Question: I have a signal consisting of fast oscillating AC part and slowly varying DC part. I need to calcuate its DC part (and envelope, but that's not important now).
I could use the STFT, filter and transform it back, but it's a little inefficient cause I am not looking for a whole spectrum. Any other ideas?
I have read the articles on MathWorks and my maths is good enough to design something general and complicated, but I am looking for . Thanks in advance!
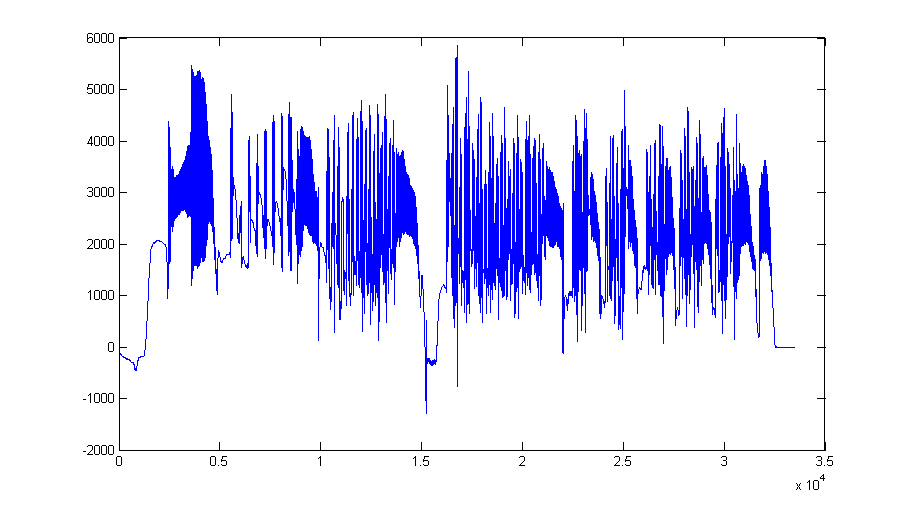
Answer: DC isolation is basically low-pass filtering. You want to remove all the high-frequency components, while preserving the low. There are tons of approaches to this problem, but it looks like you're looking for something quick and simple.
One of the simplest forms of low-pass filter is the moving average. It's messy in the frequency domain, but for many simple applications it is good enough, trivial to implement, and incredibly fast.
For reasons I'll get to later on, it isn't actually a very good low-pass filter when you consider the frequency domain, but it is a very good smoothing filter in the time domain, which is what it sounds like you need.
After posting this, I realized this was asked with the MATLAB tag, not just signal-processing. I've added a bit at the end showing the simplest way to do it in MATLAB.
# Moving Average Filter
-
-
-
## Algorithm
= /
= *y + ( - ) /
## Filter Frequency Response
The impulse response of the filter is a rectangular pulse the width of the filter order. This gives a straightforward frequency response:
[] = | sin() / (sin()) |

This shows how horrible the frequency response is, but for many smoothing applications it doesn't really matter. The key thing to notice is that the first zero happens at = 1/. This gives you a good idea of what order filter to use in order to smooth out components above a specific frequency, as described in the next section.
## Parameter Selection
Given a sampling rate and a cut-off frequency , the normalized cutoff frequency is simply = / . This, plus the frequency response above, gives a simple way to come up with the filter order, although tweaking it slightly by hand may improve results:
= 1/ = /
Another way to read this formula is that it is important that the filter order is smaller than the fastest DC feature that you wish to preserve. Otherwise it will be partially filtered out.
## Time-Domain Response
To illustrate the time-domain response, I'll work through some examples. I'll be using a sample rate of = 1000.
I generated a 40ms rectangular pulse with noise added to demonstrate the effect of increasing the filter order.

As you can see, increasing the filter order smooths out the noise, but it has other effects as well. Higher orders mean a longer delay, and a slower response to step changes. Once the order gets too high, the results are worhtless. The = 51 example shows what happens when the filter order is wider than the event that you want to capture.
Although those sloping edges may look bad, the moving average filter actually gives the steepest possible edges for a given amount of noise reduction that is possible for a linear filter of the same order, and due to the incredibly simple algorithm it is also the fastest linear filter to implement. Because it has only one parameter, it is also simple to tweak to find the optimal order for your application.
## Other Tweaks and Implementation Tips
The simplest way to improve the moving average filter's response in the frequency domain is to run multiple passes. After a few runs it becomes a very good approximation of a Gaussian filter due ot the central limit theorem. This slows down the step response a bit, but it also rounds it off. Higher frequencies will be attenuated further, although it also affects the roll-off in the low-frequency end. The performance hit for adding a few more passes is minimal.
If you are processing a stream of data, then you don't always have an easy way to lookup . By using a circular buffer to keep track of the last samples you end up with a simple way to look up the sample you need with only a few steps added to the algorithm - it preserves the constant-time per step regardless of filter order.
If you're working with fixed-point or integer values the roundoff can be completely eliminated. Simply don't divide by in the filter algorithm:
= *a + -
= *a /
However, you need to take care to make sure that this won't cause an overflow in .
With floating-point values, the tiny rounding errors could add up over time. The simplest solution for a long-running filter is to calculate by averaging the entire buffer of the last samples every so often. This will reset you to a point where there is no accumulated error, while letting you use the fast algorithm for the vast majority of time steps.
A moving average is a linear FIR filter with each weight set the same. This means the numerators are all the same and sum to one, and the denominator is 1. It's simple to use the 'filter' function to perform a moving average:
'''
y = filter(ones(1,N)/N, 1, x);
'''
However, that isn't going to use the fast algorithm discussed above. If performance is an issue then you'll want to implement the algorithm yourself.